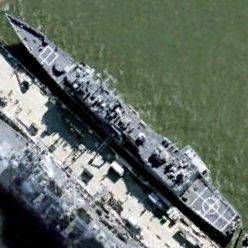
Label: cruiser